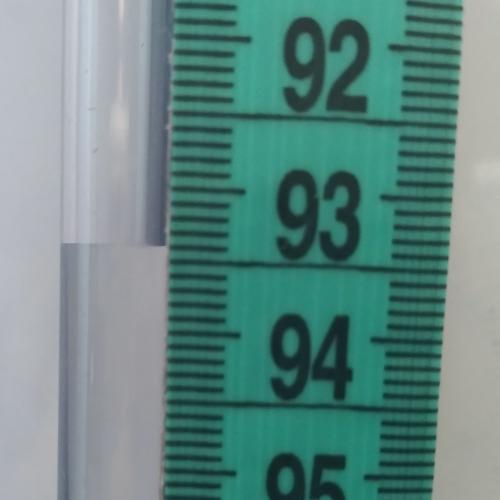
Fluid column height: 93.4 cm